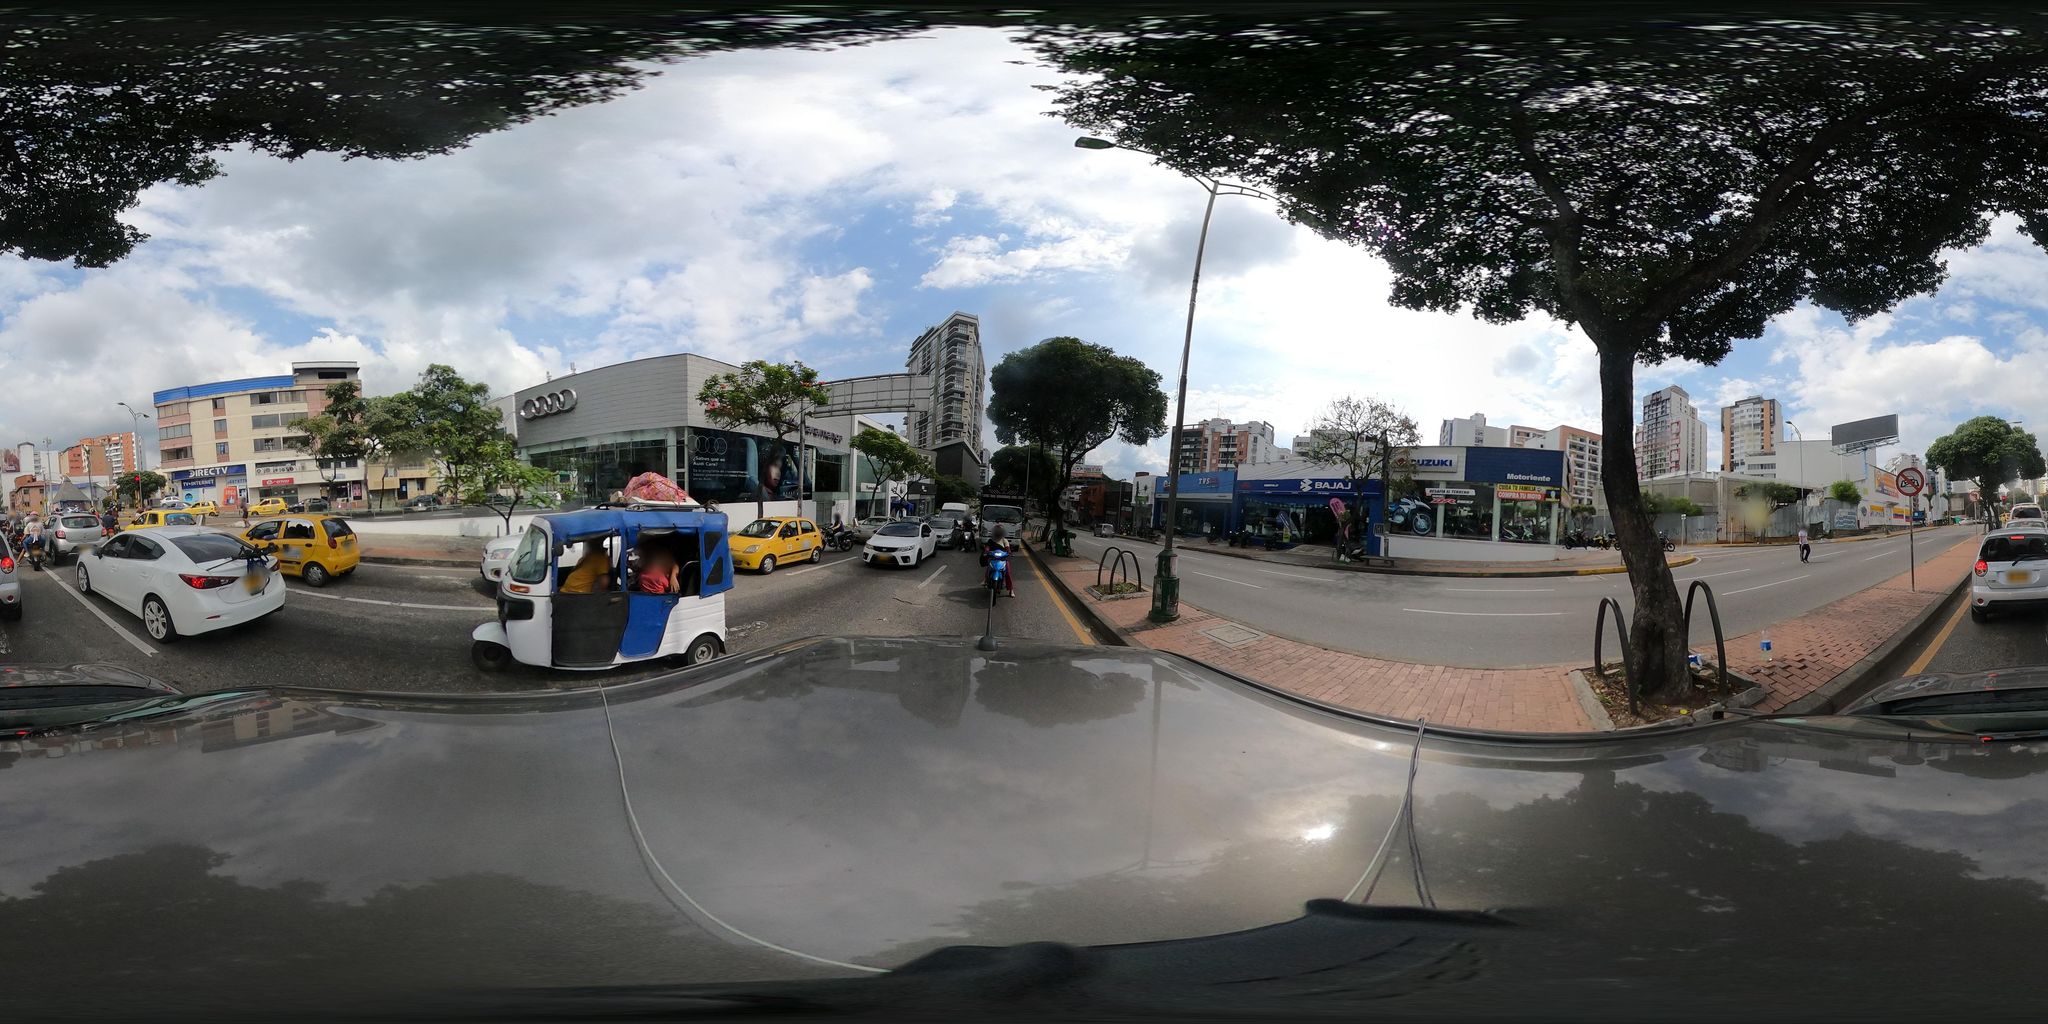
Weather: cloudy
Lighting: day
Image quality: slightly poor
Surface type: cycling surface
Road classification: primary
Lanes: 3
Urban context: urban centre
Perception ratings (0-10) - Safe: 6.34, Lively: 8.75, Beautiful: 6.6, Boring: 1.05, Depressing: 2.04, Wealthy: 0.7